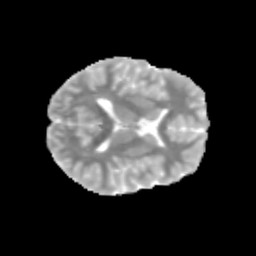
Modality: MD
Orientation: axial
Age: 12
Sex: female
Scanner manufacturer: siemens
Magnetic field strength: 3 T
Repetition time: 3.8 s
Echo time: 0.07 s